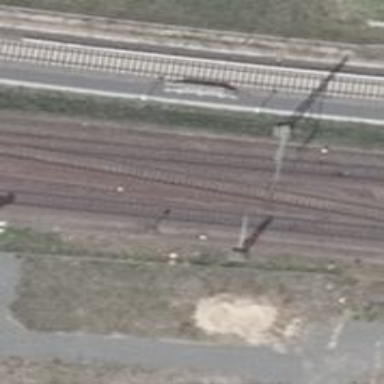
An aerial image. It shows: Milestone along the railway with catenary mast.